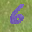
Label: 6